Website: walmart
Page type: customer-info-address
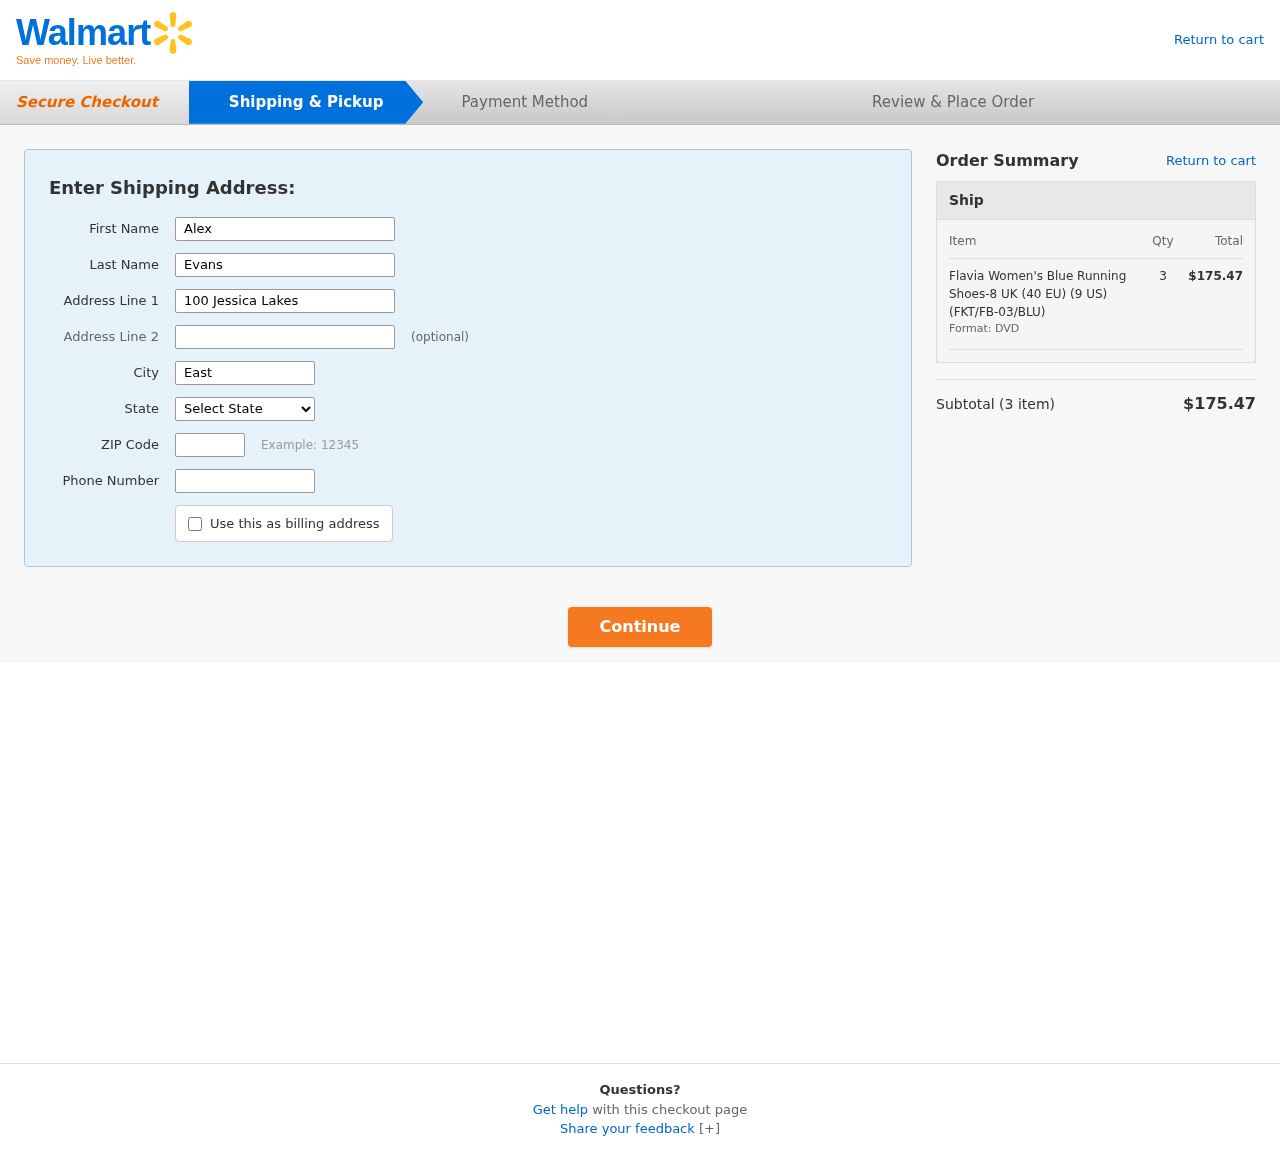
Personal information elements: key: PII_CITY
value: East Larry
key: PII_FIRSTNAME
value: Alex
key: PII_LASTNAME
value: Evans
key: PII_PHONE
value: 9772434021
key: PII_POSTCODE
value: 44915
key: PII_STATE
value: Missouri
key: PII_STREET
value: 100 Jessica Lakes
Product elements: key: PRODUCT1_NAME
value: Flavia Women's Blue Running Shoes-8 UK (40 EU) (9 US) (FKT/FB-03/BLU)
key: PRODUCT1_QUANTITY
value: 3
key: PRODUCT1_LINE_TOTAL
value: $175.47
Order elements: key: ORDER_NUM_ITEMS
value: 3
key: ORDER_SUBTOTAL
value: $175.47